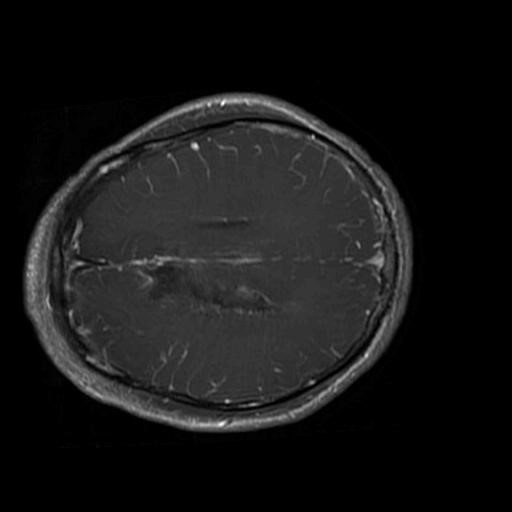
Label: brain_glioma